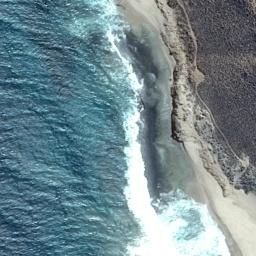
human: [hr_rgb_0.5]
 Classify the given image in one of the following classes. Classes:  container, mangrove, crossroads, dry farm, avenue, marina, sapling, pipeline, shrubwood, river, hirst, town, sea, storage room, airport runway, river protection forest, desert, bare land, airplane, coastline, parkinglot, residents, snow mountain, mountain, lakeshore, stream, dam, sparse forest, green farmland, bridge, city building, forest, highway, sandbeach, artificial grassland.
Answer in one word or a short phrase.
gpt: coastline